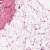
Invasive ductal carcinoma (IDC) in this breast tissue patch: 0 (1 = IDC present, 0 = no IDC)